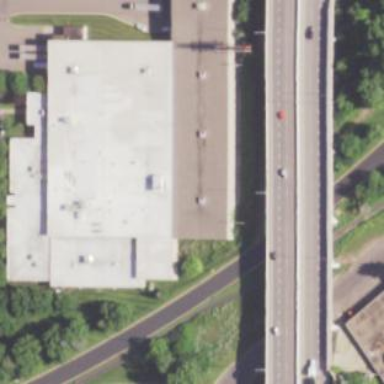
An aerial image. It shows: Industrial building.